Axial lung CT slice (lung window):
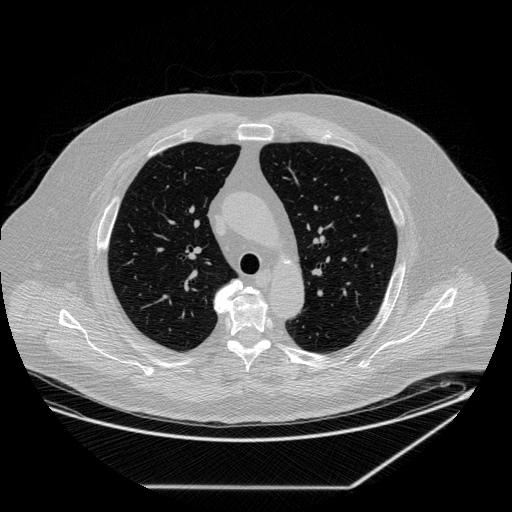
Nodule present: no